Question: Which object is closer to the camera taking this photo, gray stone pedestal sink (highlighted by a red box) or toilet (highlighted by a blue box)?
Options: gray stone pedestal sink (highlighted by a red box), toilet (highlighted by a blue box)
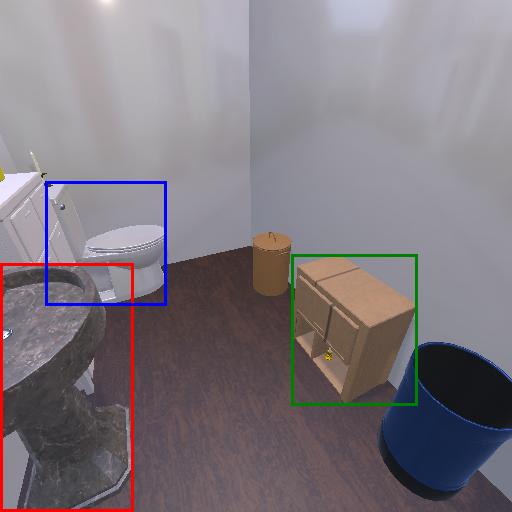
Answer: gray stone pedestal sink (highlighted by a red box)